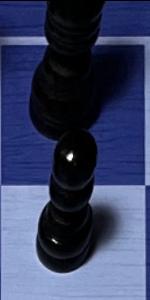
Label: Pawn_Black